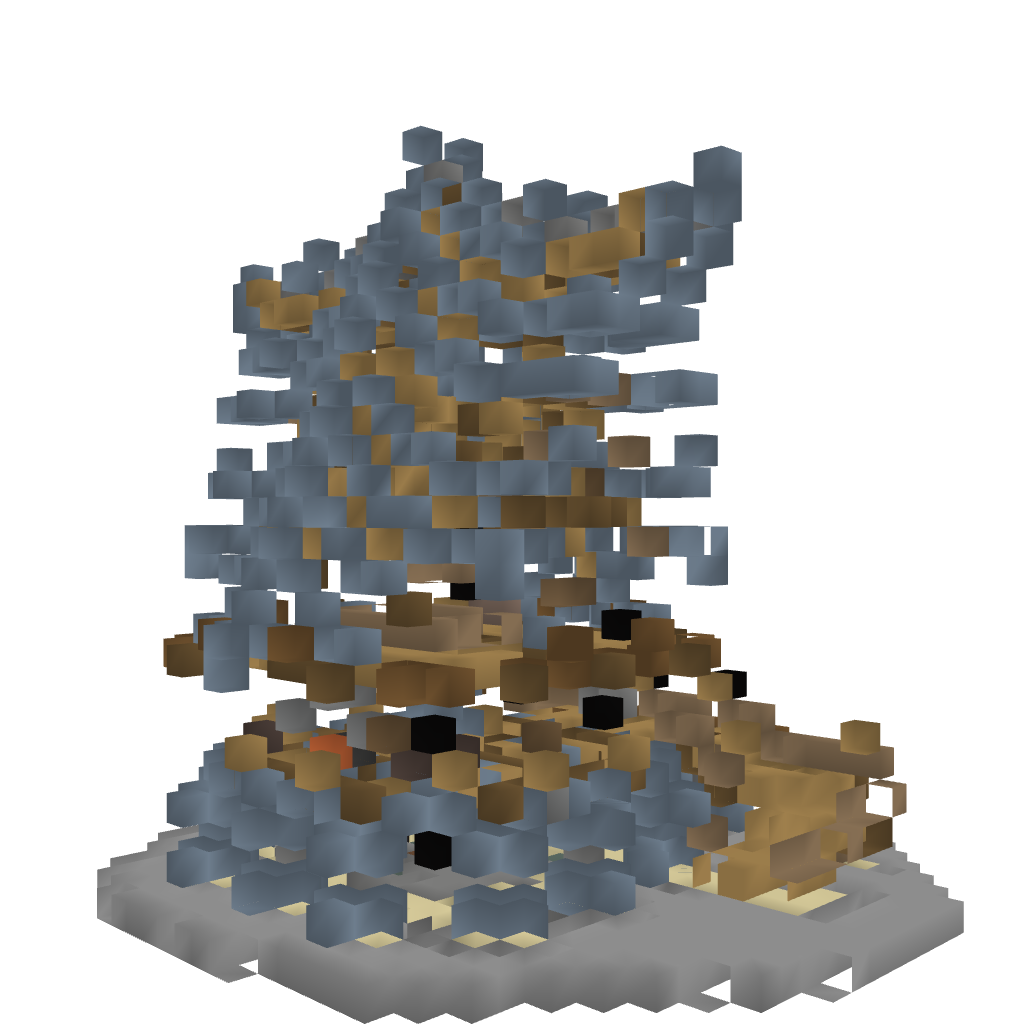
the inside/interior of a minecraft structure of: Nordic House